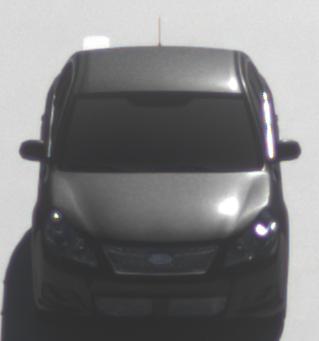
Make: Subaru
Model: Legacy 2.0R
Detailed model: Legacy (IV) Limousine
Model produced from: 2007/09
Model produced until: 2008/10
Doors: 4
Color: black
Road condition: dry road
Daytime: morning or afternoon
Contrast: high contrast